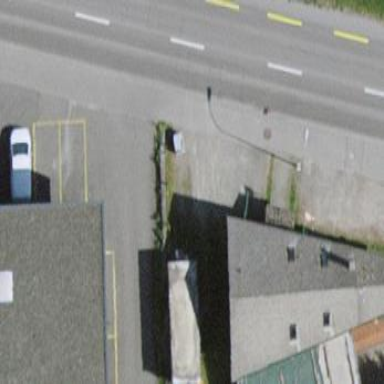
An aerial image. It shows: Retail building.